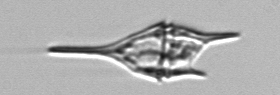
Label: Tripos_lineatus